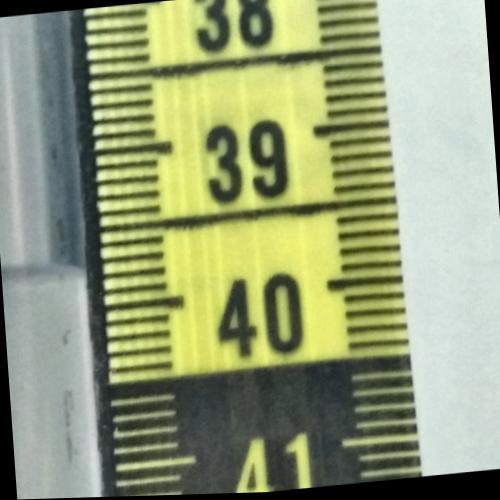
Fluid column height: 39.8 cm